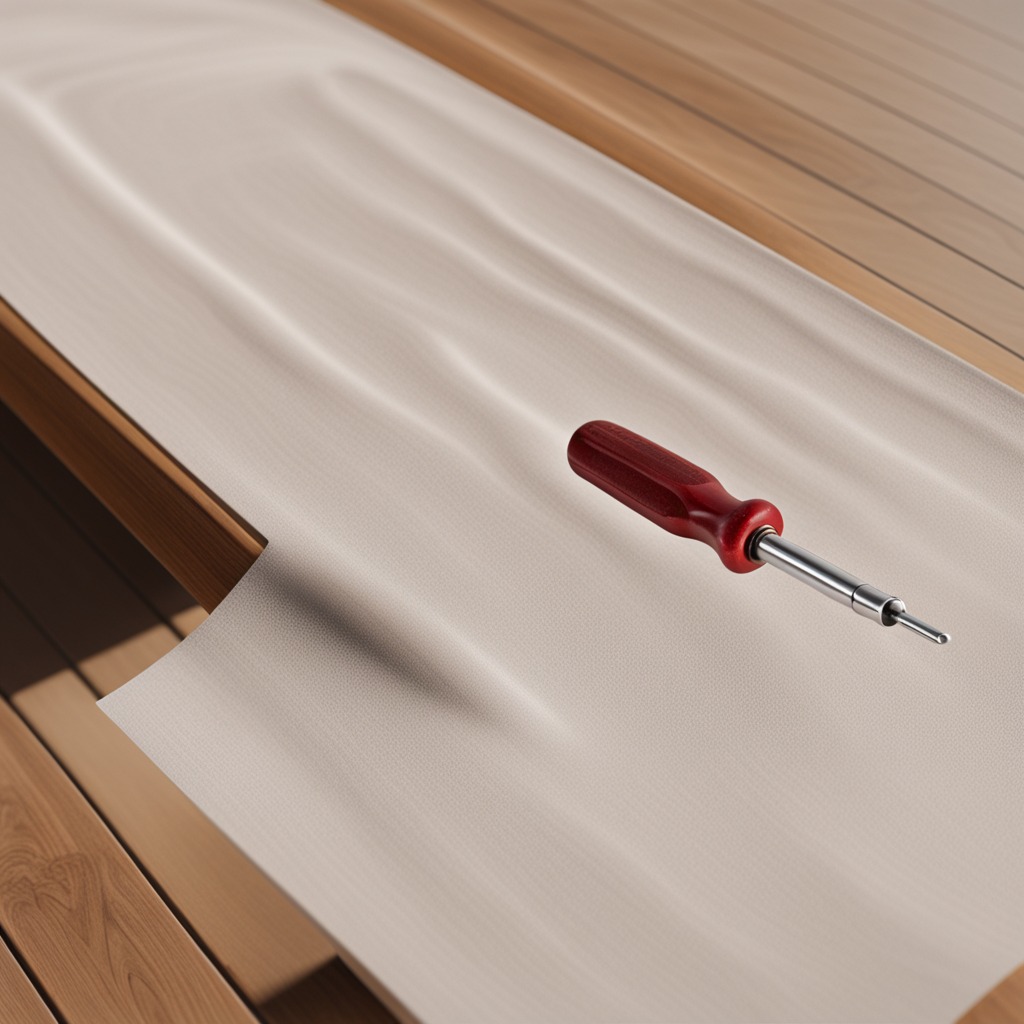
A screwdriver is lying on the wooden table.